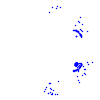
Particle: kaon